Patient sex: F
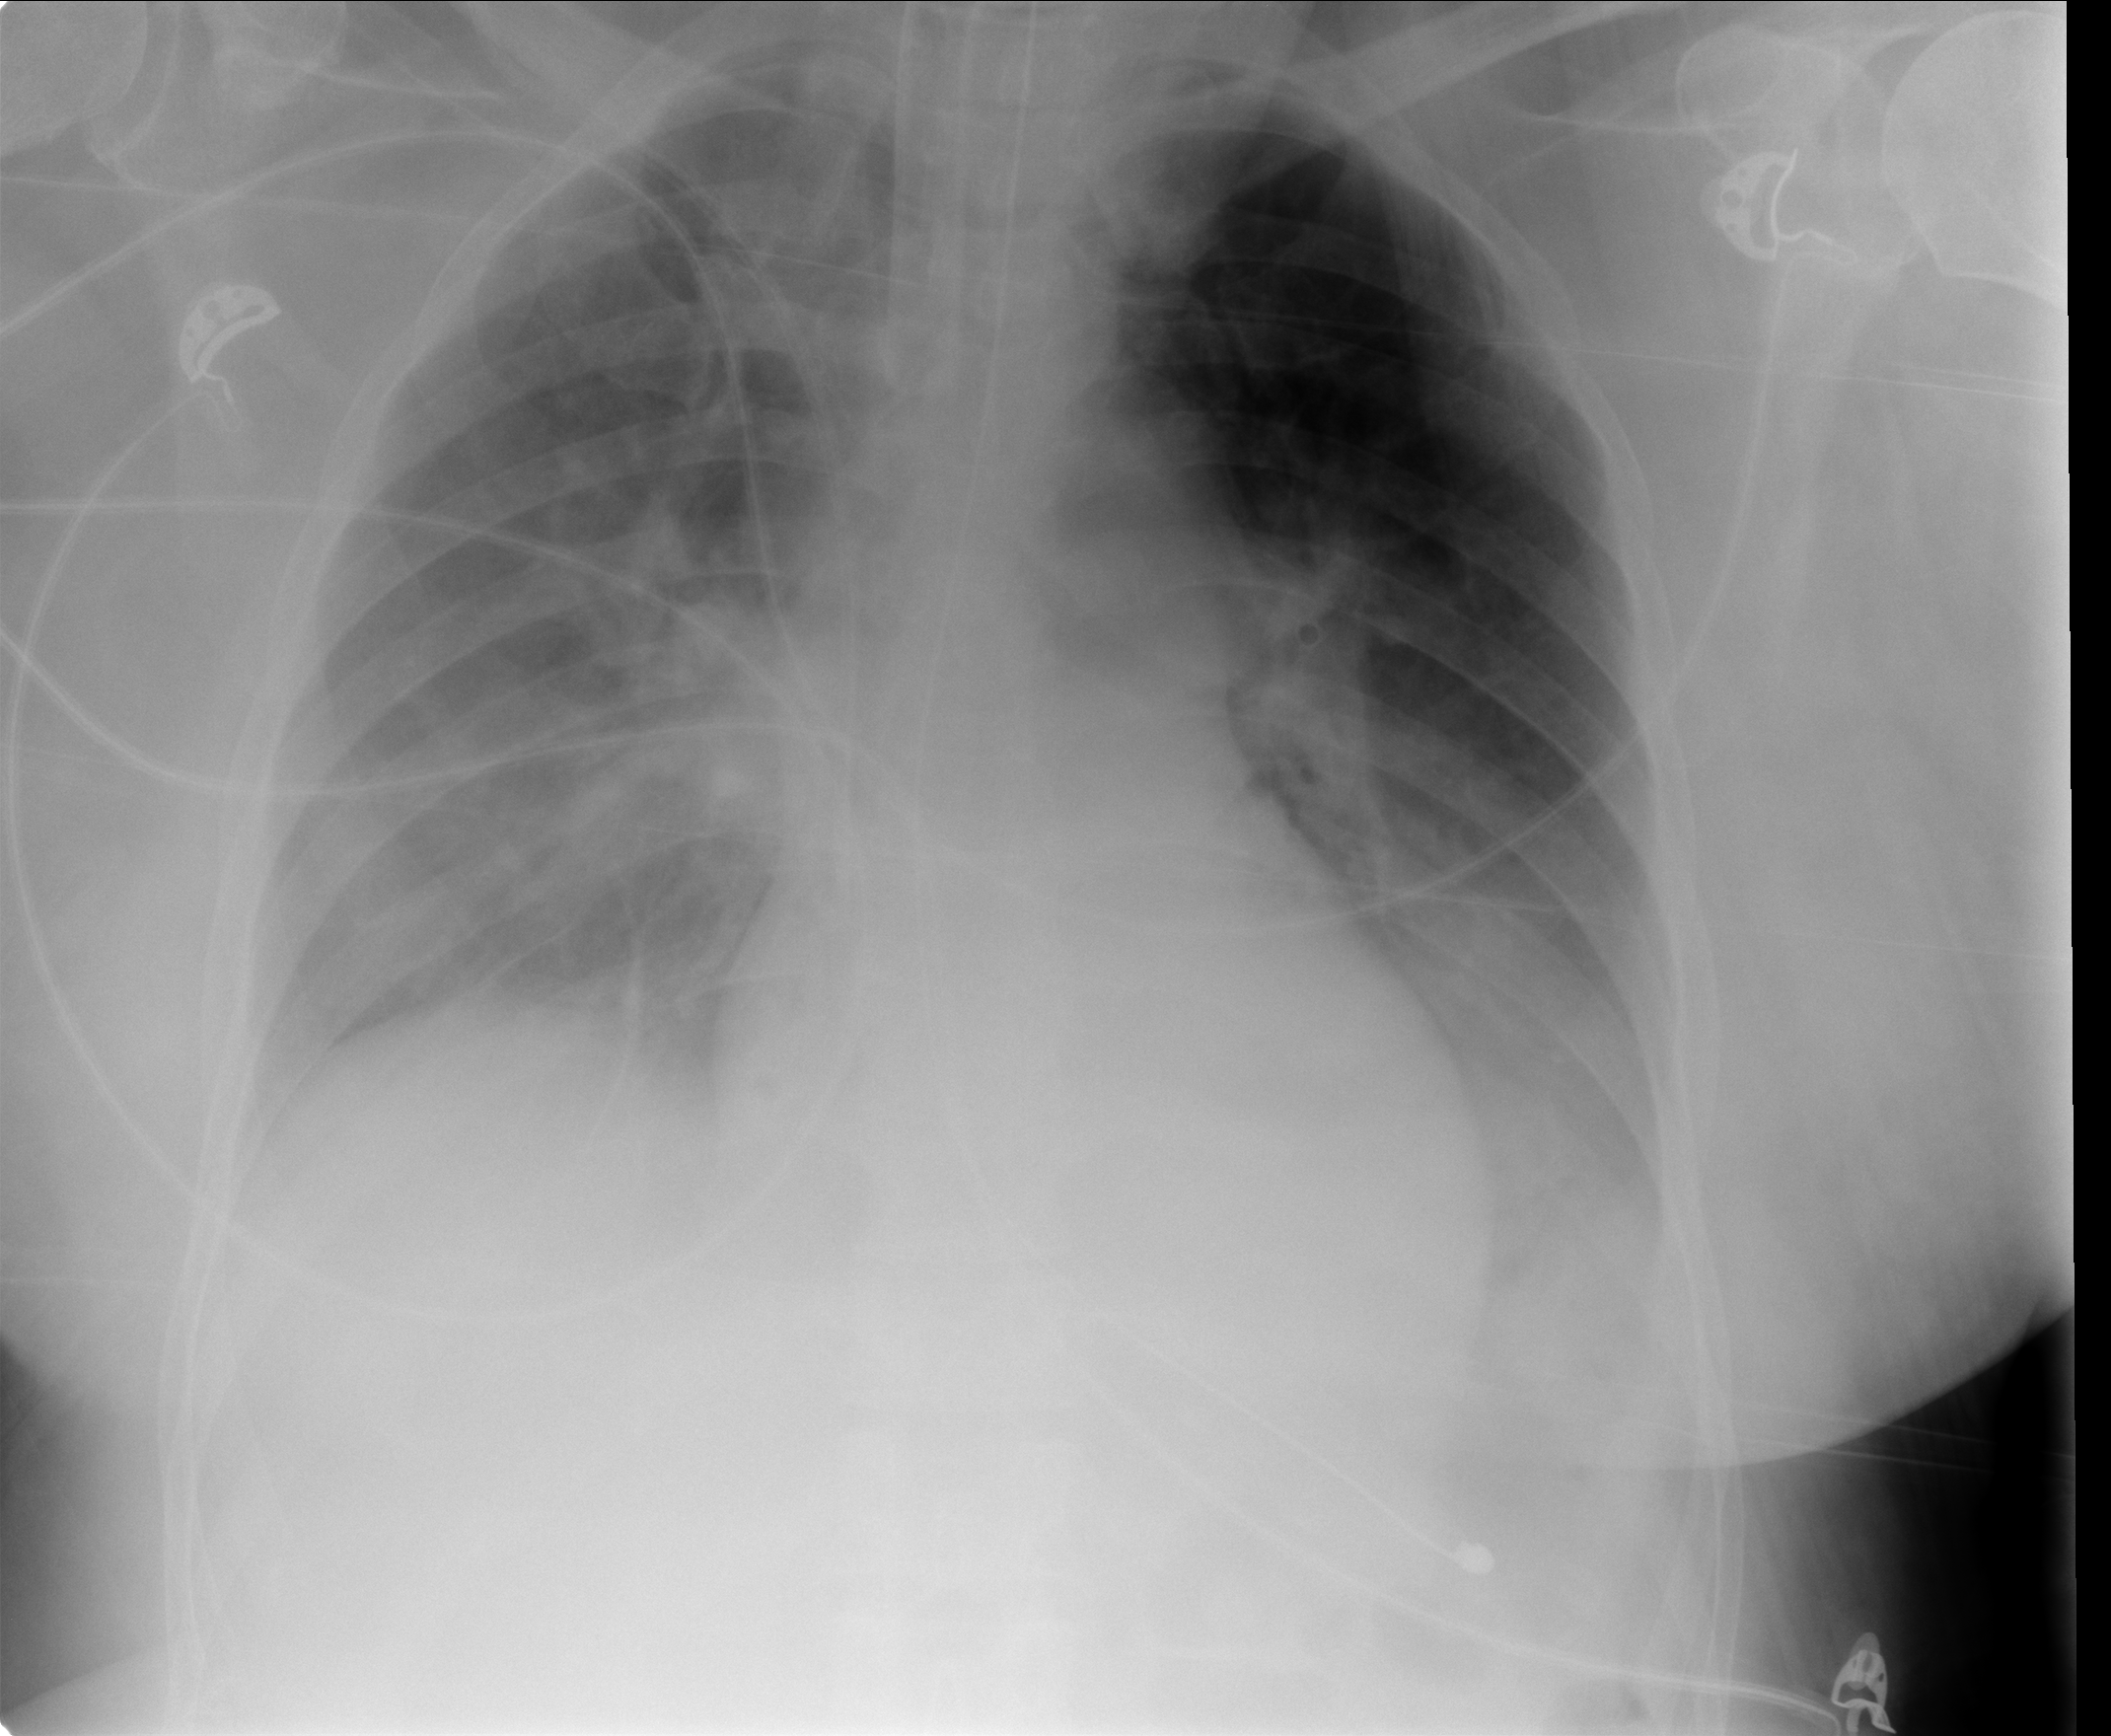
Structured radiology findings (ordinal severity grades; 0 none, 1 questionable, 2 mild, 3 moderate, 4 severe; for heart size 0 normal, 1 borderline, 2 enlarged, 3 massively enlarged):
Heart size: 1
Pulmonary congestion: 3
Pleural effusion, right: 2
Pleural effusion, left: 3
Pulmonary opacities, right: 2
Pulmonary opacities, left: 2
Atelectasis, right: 2
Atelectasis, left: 2